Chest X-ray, PA view. Patient: 40 years old, sex M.
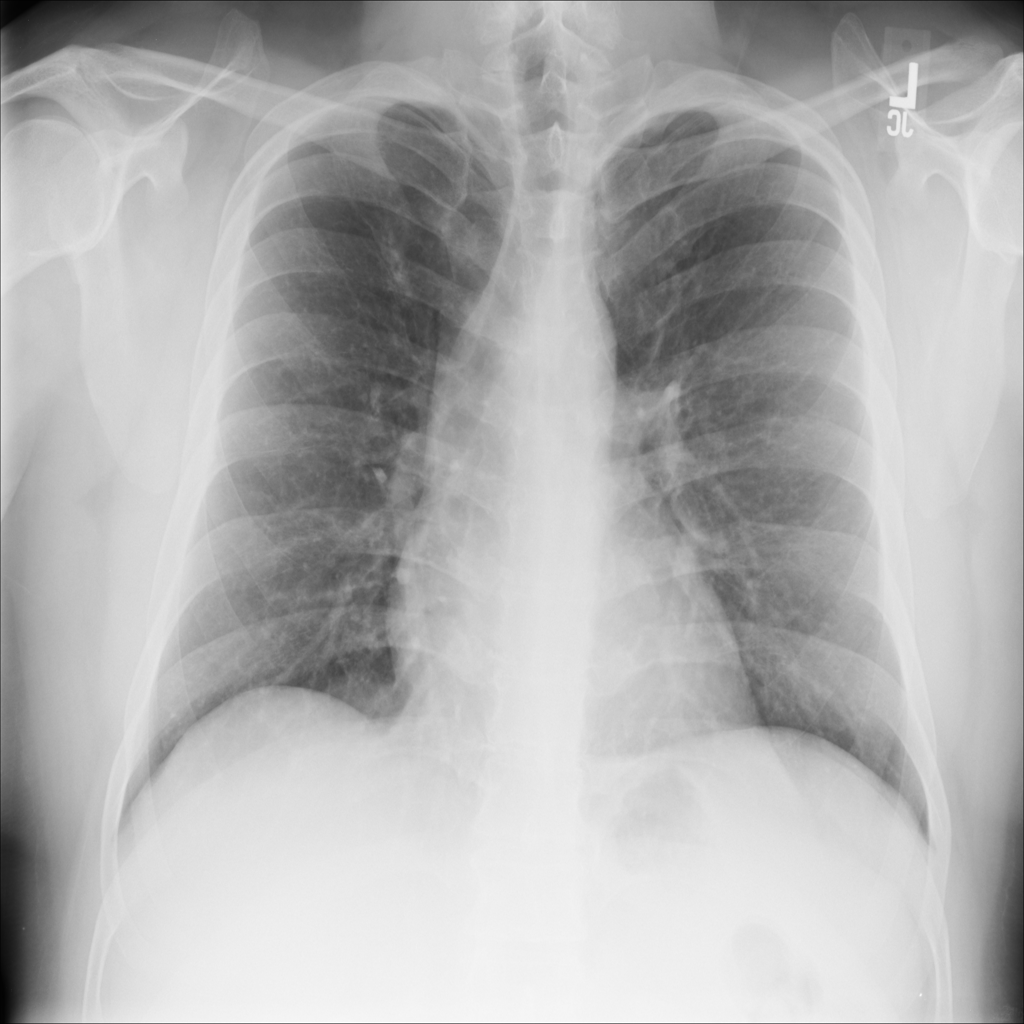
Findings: No Finding